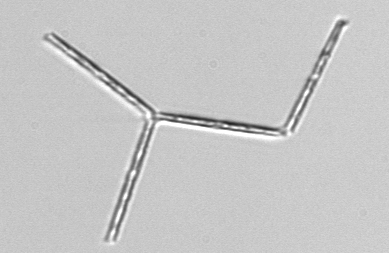
Label: Thalassionema